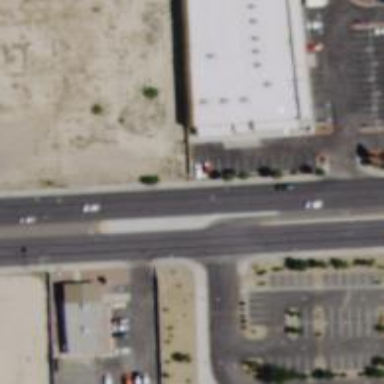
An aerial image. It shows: Primary link highway with asphalt surface.